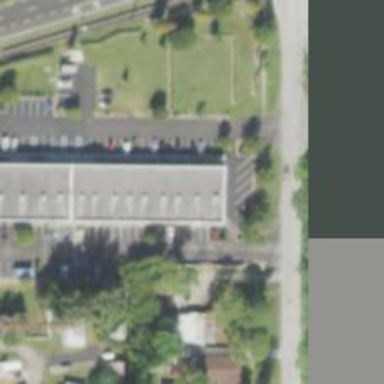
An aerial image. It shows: Veterinary facility.